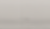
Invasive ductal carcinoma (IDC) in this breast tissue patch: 0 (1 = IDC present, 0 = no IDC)